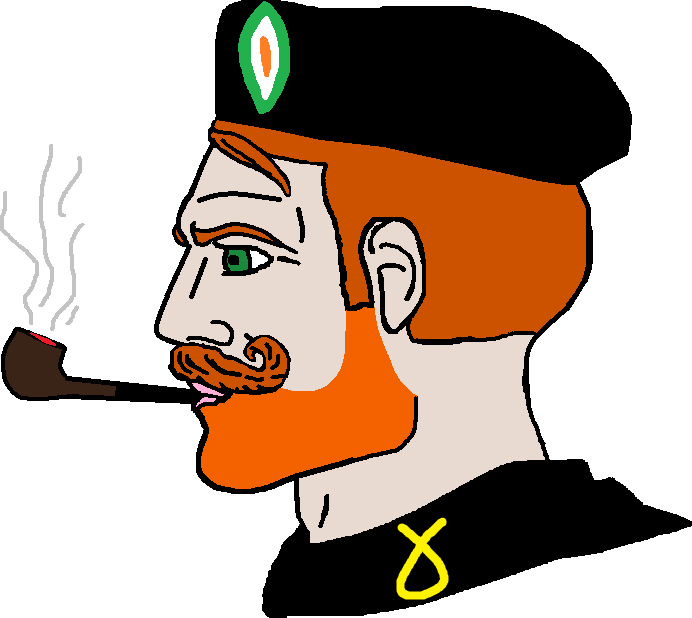
Label: 4_Yes_Chad